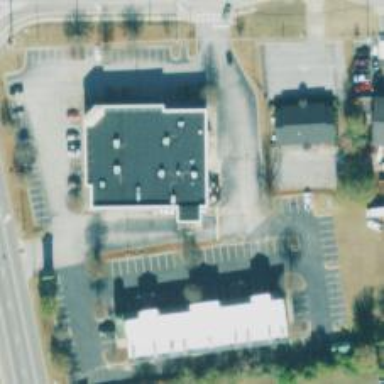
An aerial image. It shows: Pharmacy providing healthcare services.